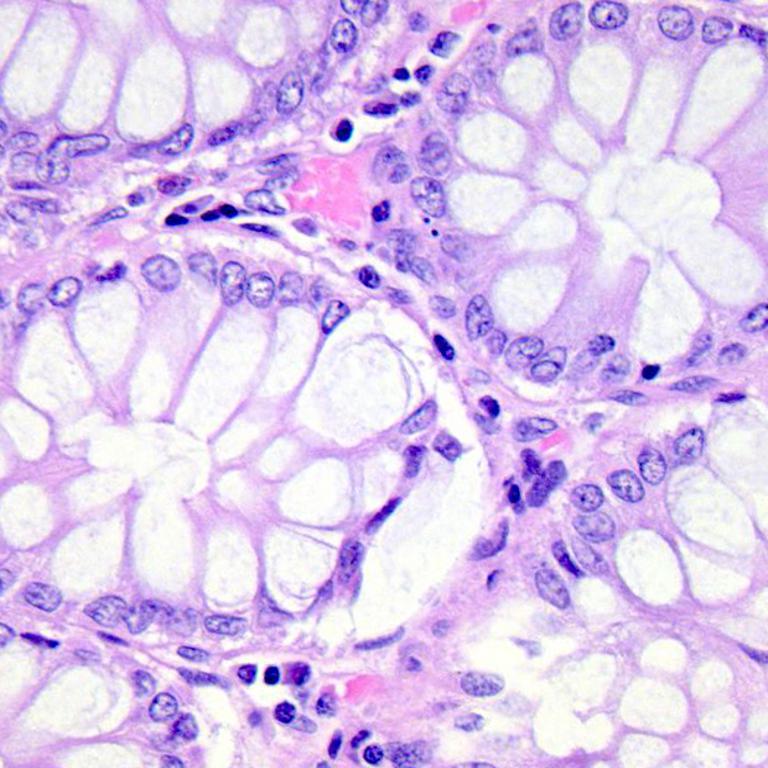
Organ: colon
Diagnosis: benign